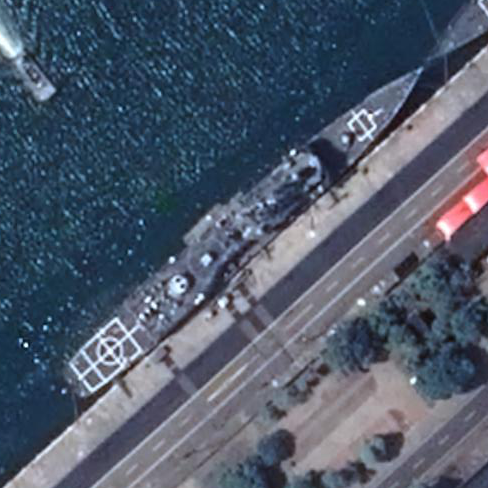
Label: cruiser